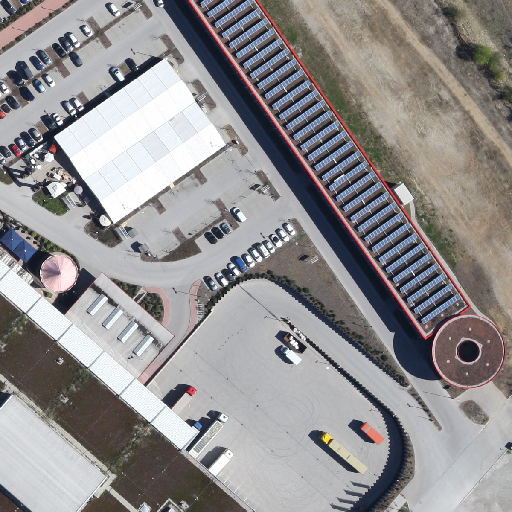
Referring expression: trailer